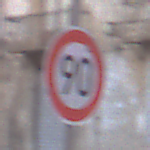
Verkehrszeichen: Geschwindigkeit90
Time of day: MorningAfternoon
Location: Outdoor (Urban)
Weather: PartlyCloudy
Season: NotSpecified
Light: Natural